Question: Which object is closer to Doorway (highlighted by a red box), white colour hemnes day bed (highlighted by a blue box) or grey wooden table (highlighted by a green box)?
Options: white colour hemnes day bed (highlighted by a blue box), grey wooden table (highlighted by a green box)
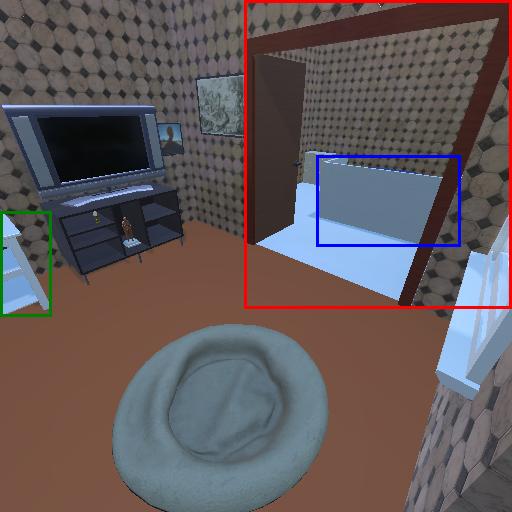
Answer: white colour hemnes day bed (highlighted by a blue box)